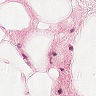
Metastatic tissue present: no